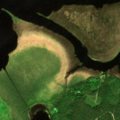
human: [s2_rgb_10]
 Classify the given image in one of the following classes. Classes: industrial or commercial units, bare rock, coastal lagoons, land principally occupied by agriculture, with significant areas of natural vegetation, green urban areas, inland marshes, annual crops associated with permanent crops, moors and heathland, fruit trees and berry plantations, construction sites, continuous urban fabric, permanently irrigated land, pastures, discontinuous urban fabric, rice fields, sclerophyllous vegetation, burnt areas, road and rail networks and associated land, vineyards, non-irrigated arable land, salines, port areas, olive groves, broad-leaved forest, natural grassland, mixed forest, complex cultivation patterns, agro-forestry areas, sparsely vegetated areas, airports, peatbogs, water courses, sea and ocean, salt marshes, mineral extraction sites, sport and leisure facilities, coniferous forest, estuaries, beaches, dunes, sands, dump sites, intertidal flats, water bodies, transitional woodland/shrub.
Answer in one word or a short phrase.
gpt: coniferous forest, transitional woodland/shrub, peatbogs, water courses, water bodies